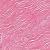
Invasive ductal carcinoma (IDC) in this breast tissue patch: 0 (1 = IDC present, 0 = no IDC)